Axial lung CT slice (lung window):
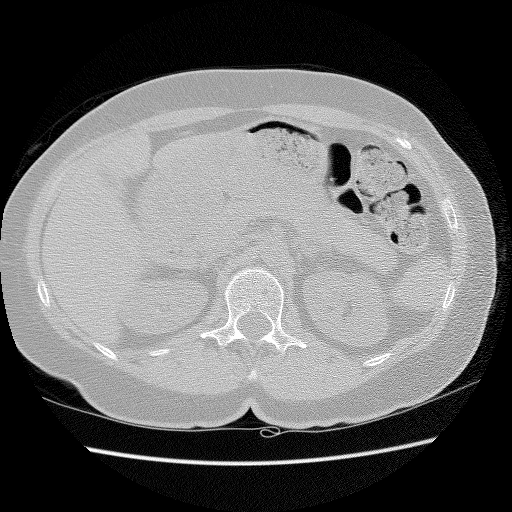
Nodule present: no